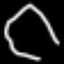
Label: octagon